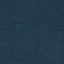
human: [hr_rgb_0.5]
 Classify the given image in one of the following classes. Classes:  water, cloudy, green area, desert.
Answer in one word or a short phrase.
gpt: green area